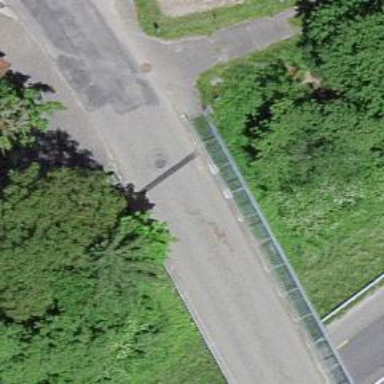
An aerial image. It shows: Unclassified road with bridge.